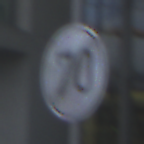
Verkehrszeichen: EndeGeschwindigkeit70
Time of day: SunriseSunset
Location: Outdoor (Urban)
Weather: PartlyCloudy
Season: NotSpecified
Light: Natural